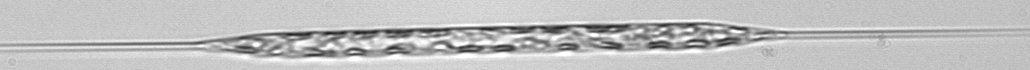
Label: Rhizosolenia